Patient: sex F, age 77
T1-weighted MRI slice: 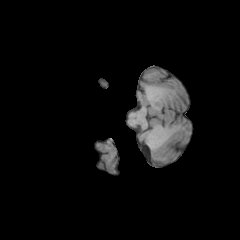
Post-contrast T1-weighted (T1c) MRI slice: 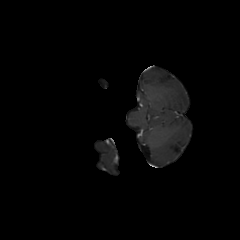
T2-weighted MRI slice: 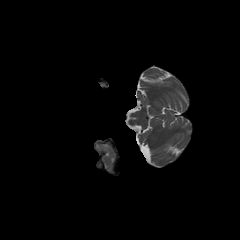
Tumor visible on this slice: no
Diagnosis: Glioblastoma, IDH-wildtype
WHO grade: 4